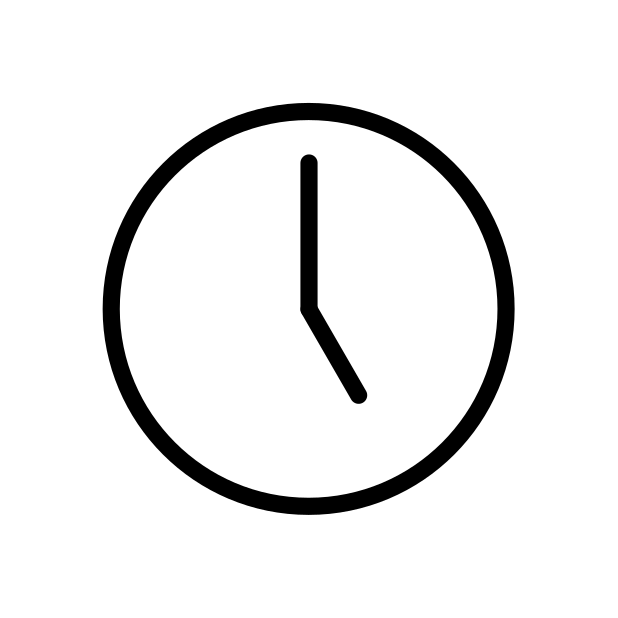
five o’clock